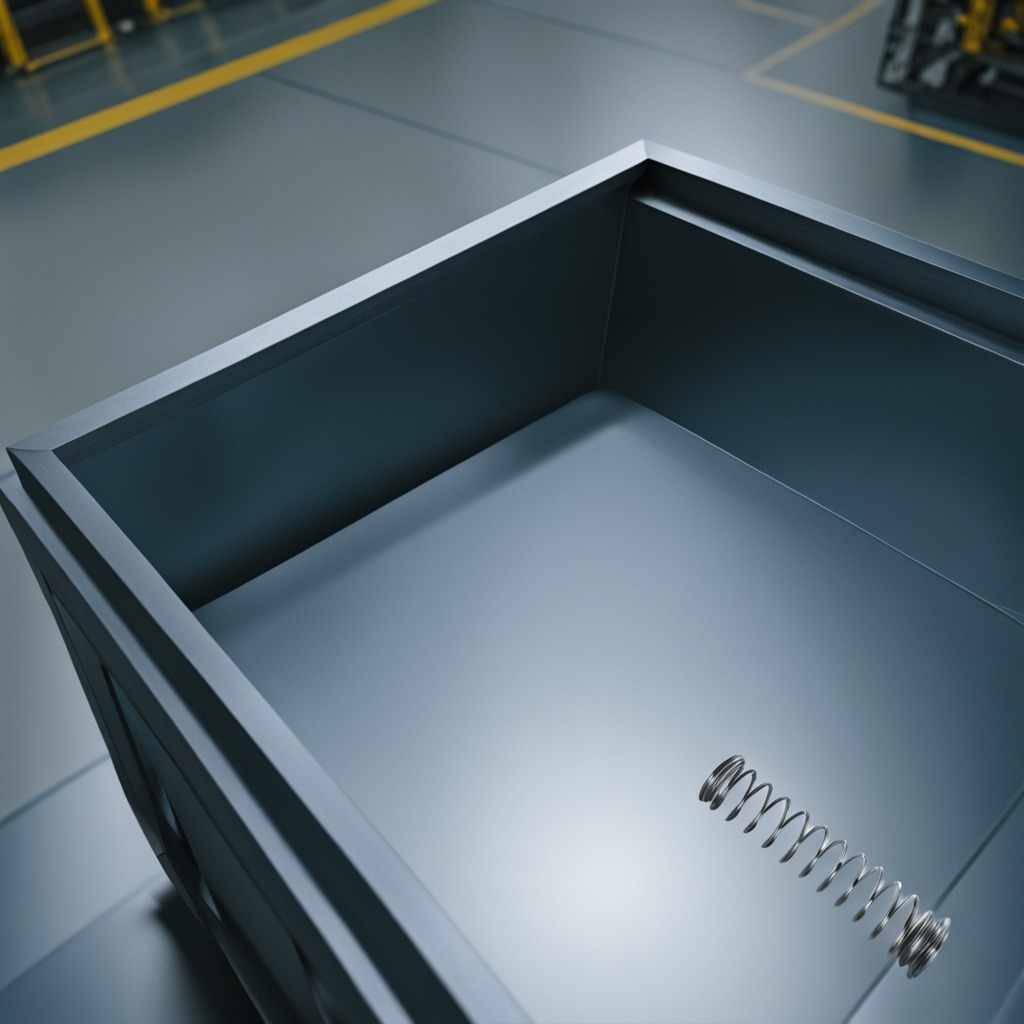
A coiled metal spring is lying on the toolbox surface.